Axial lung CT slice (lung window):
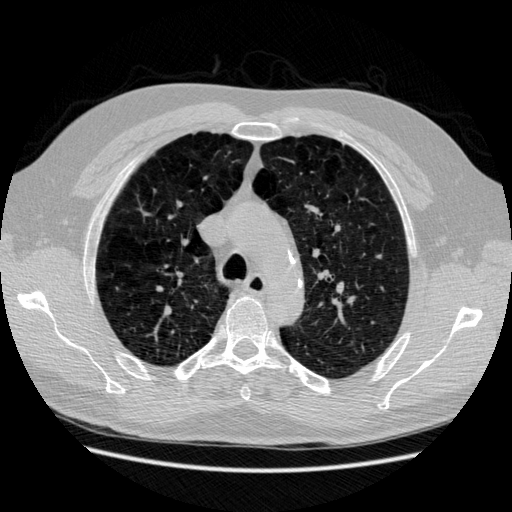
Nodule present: no